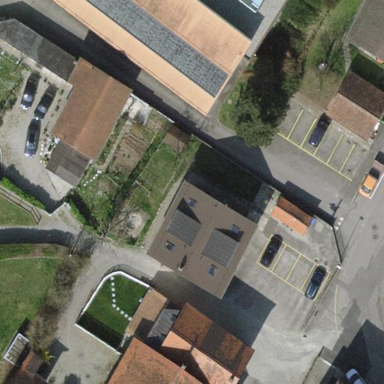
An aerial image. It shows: Building.